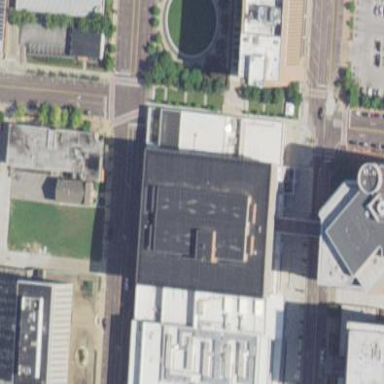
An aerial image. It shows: Office building that serves as courthouse.